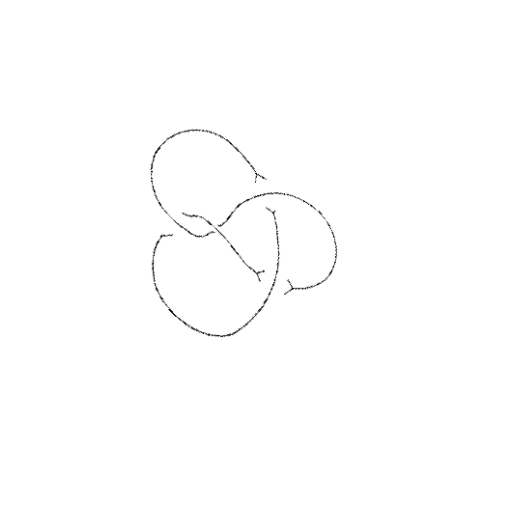
Crossing number: 4